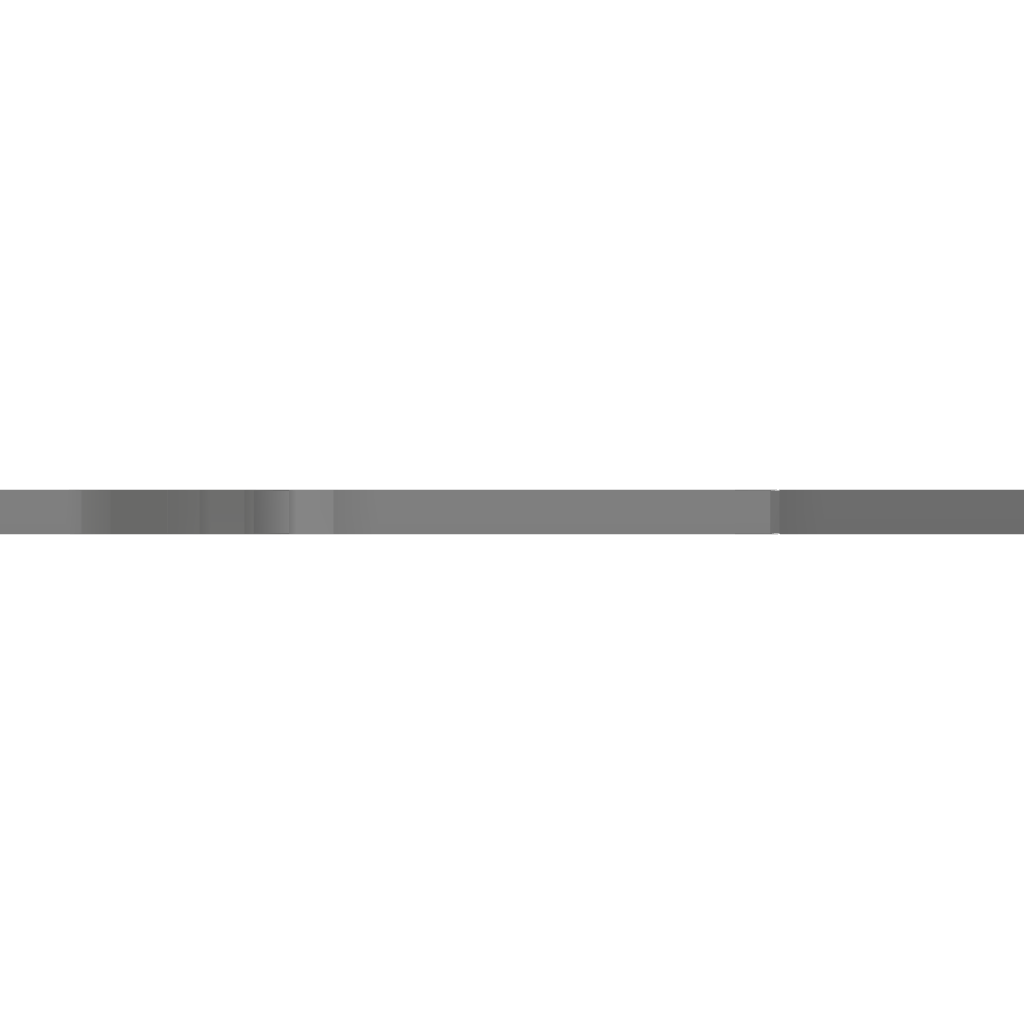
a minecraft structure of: Wall: Cornergate